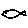
Label: fish